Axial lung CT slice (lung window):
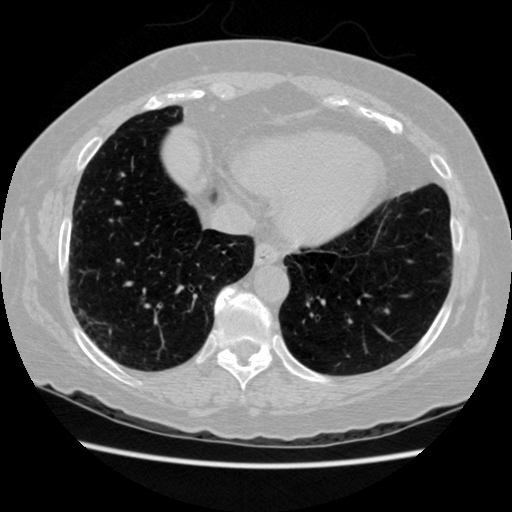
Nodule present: no